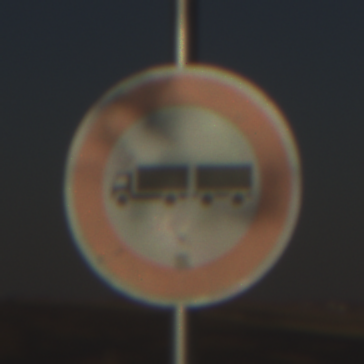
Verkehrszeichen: VerbotLastkraftwagenMitAnhaenger
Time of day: MorningAfternoon
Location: Outdoor (Nature)
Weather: Clear
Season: NotSpecified
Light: Natural